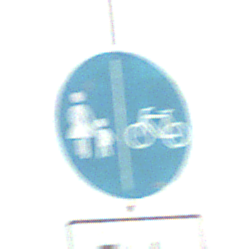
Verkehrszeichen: GetrennterRadUndGehwegRadwegRechts
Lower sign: HinweisDurchVerbaleAngabe2
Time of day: SunriseSunset
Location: Outdoor (RoadRail)
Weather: PartlyCloudy
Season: NotSpecified
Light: Natural